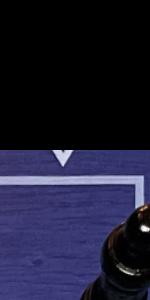
Label: Empty